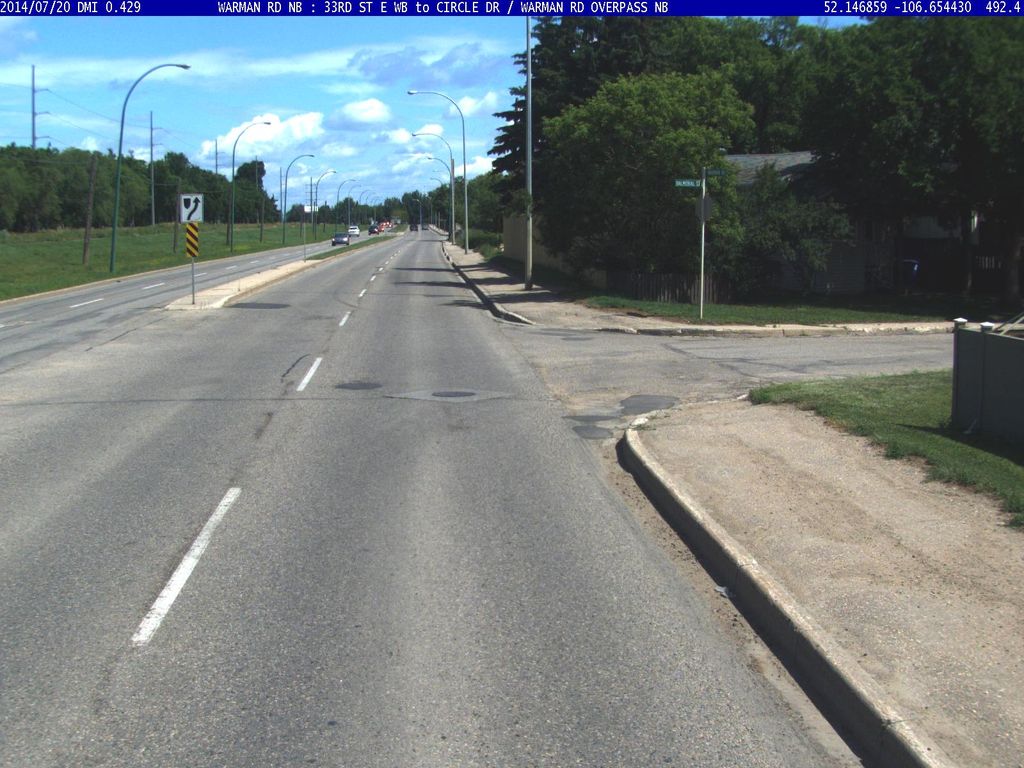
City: saskatoon